Question: I have alert boxes all around my site, that have been working up until now, ( I have done a few updates to my blog recently before this started happening ) the problem I am experienceing is that when I click on a link ( in my case a image link ) and the alert box appears, I submitt the ok button and suddenly im rediercted to a white page with 'true' in the top corner. My alert box scripts are inside my blog template.
I tested this alert box script out in a blog post:
'''
<"a href="javascript:onClick=alert(&quot;Not an active link&quot;);">CLICK<"/a>
'''
and then went to preview the post, however the same error occured. This is not a browser problem as it only happens on my site, when i got to someone elses with alert boxes, it works. Please help with this I have been asking about it for about a week now and would appreciate someone who can help
here is a screenshot of what I get redirected to:

<URL>
Thanks for all help.
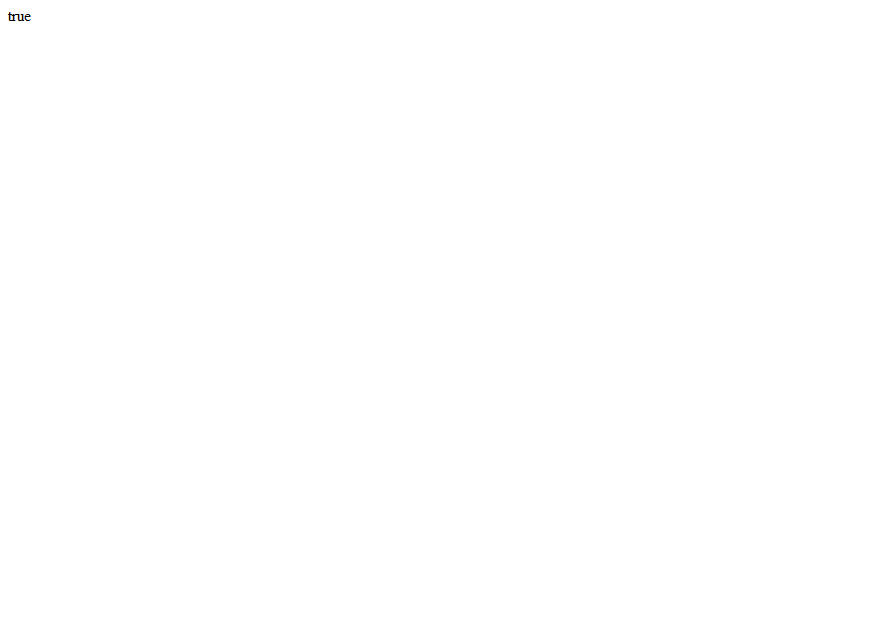
Answer: I think you messed up with javascript inside href and the onclick attribute. Your snippet is actually assigning the result of the 'alert' function call to the variable 'onCLick'. The display of true might be the return value of the 'alert' method. Still an odd behavior.
'''
<a href="javascript:alert('Not an active link');">CLICK</a>
<a href="#" onclick="alert('Not an active link');">CLICK</a>
'''
Those two cause no problems to me.